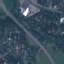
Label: Highway